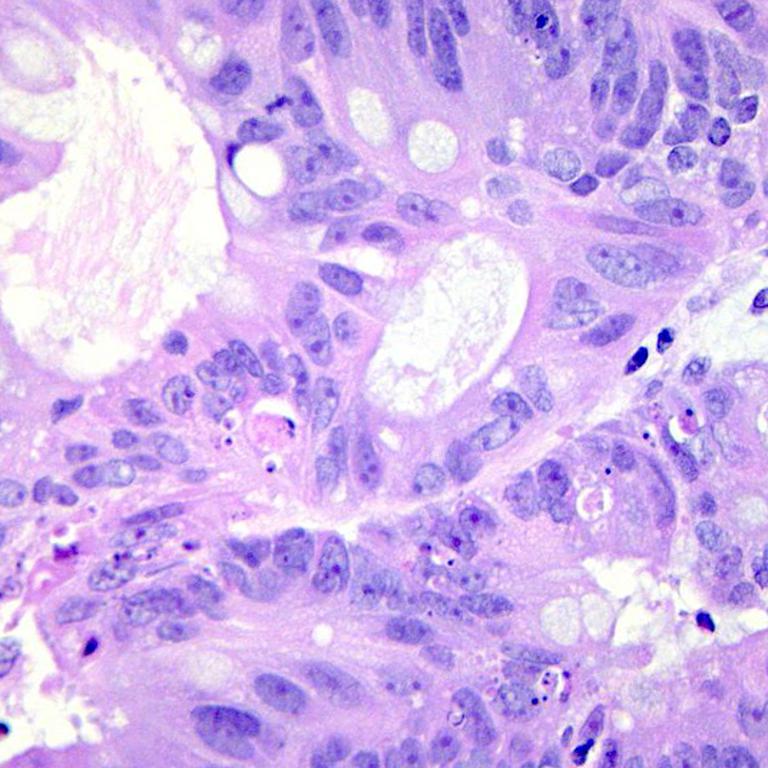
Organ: colon
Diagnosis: adenocarcinomas